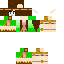
A female human skin with medium skin, wearing brown long hair dressed in a green hoodie and brown pants, featuring a closed mouth.